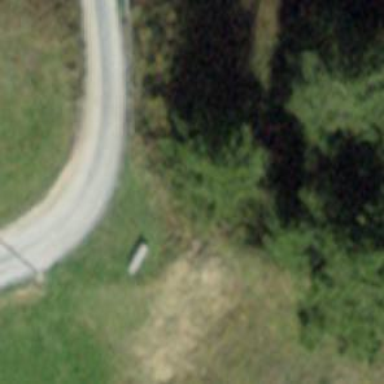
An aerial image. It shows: Bench.